Question: I have a following issue with rounding.
SQL Server 2005
'''
SELECT ROUND(82.05,1) AS [Round Amount]
Result
[82.10]
SELECT ROUND(82.07,1) AS [Round Amount]
Result
[82.10]
'''
How do I customize the rounding function as the below pic?

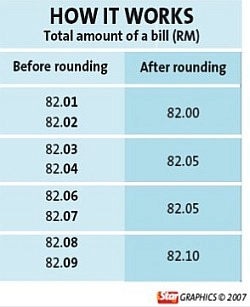
Answer: '''
SELECT ROUND(82.01*2,1)/2 AS [Round Amount]
82.00
SELECT ROUND(82.02*2,1)/2 AS [Round Amount]
82.00
SELECT ROUND(82.03*2,1)/2 AS [Round Amount]
82.05
SELECT ROUND(82.04*2,1)/2 AS [Round Amount]
82.05
SELECT ROUND(82.05*2,1)/2 AS [Round Amount]
82.05
SELECT ROUND(82.06*2,1)/2 AS [Round Amount]
82.05
SELECT ROUND(82.07*2,1)/2 AS [Round Amount]
82.05
SELECT ROUND(82.08*2,1)/2 AS [Round Amount]
82.10
SELECT ROUND(82.09*2,1)/2 AS [Round Amount]
82.10
'''